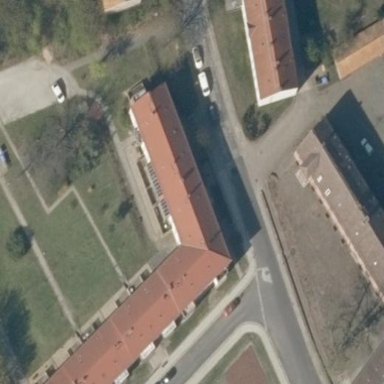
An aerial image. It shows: Gabled roof on building that houses apartments.